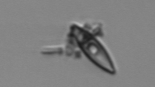
Label: pennate